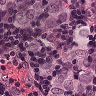
Metastatic tissue present: yes